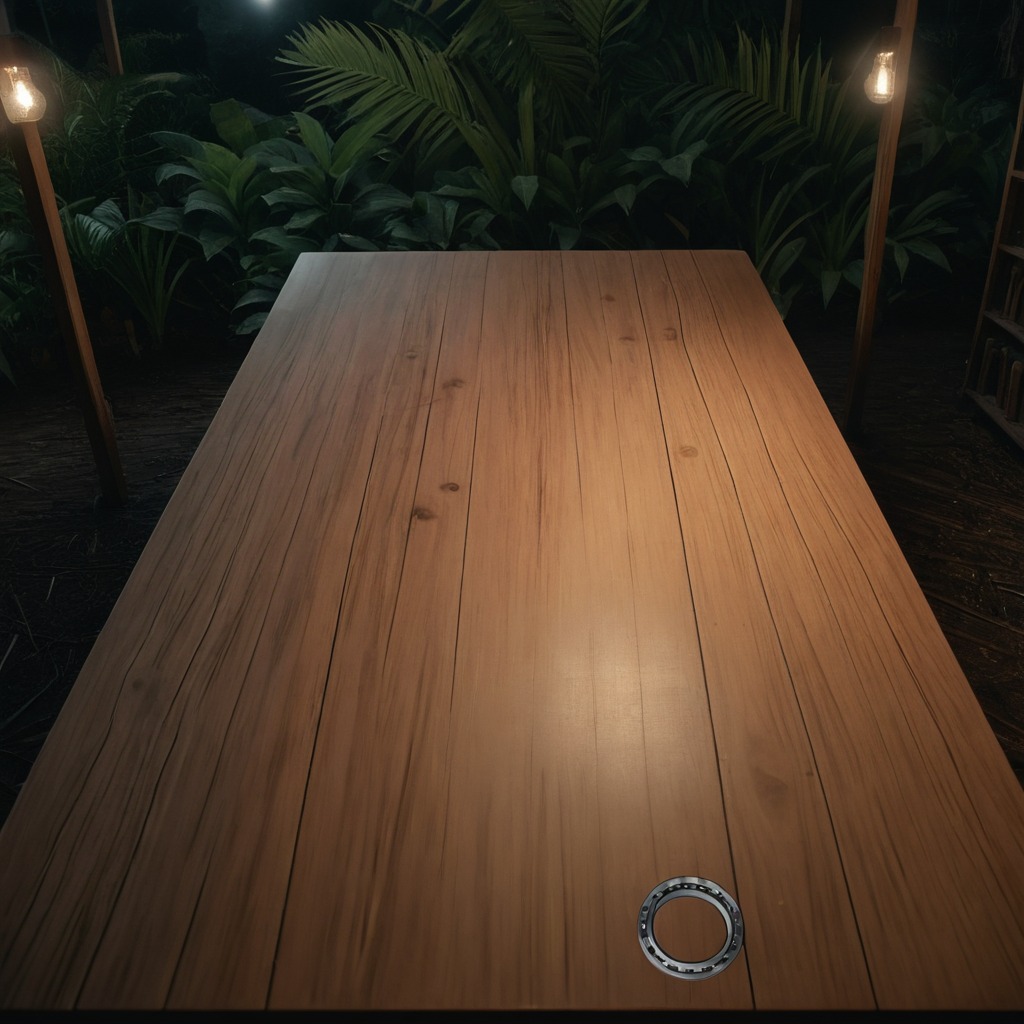
A metal ball bearing is lying on a wooden table inside a jungle field workshop tent at night.